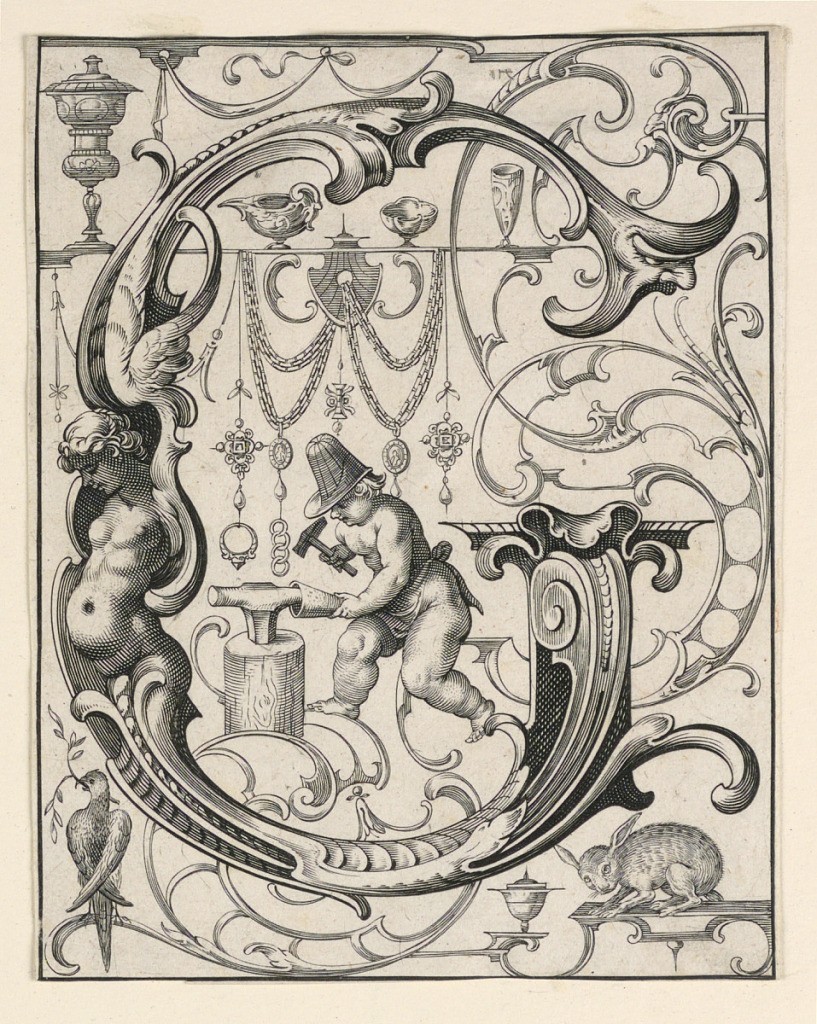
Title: Panel with the Letter "G" from the "Newes ABC Büechlein"
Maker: Lukas Kilian, German, 1579 – 1637
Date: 1627
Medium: Engraving on off-white laid paper
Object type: Print
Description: A boy as a goldsmith ("goldschmied").